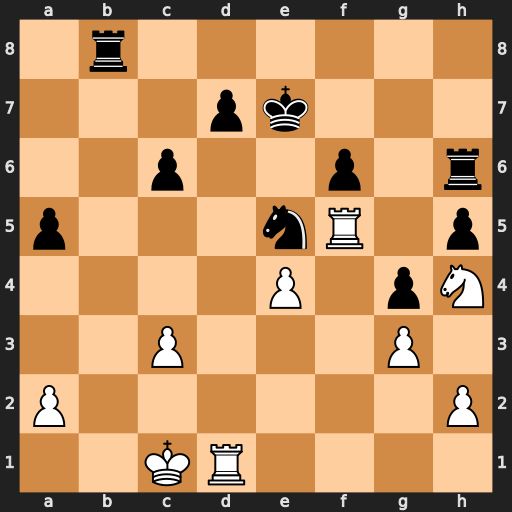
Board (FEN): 1r6/3pk3/2p2p1r/p3nR1p/4P1pN/2P3P1/P6P/2KR4
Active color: w
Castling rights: -
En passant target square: -
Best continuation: Rxe5+ fxe5 Nf5+ Kf7 Nxh6+